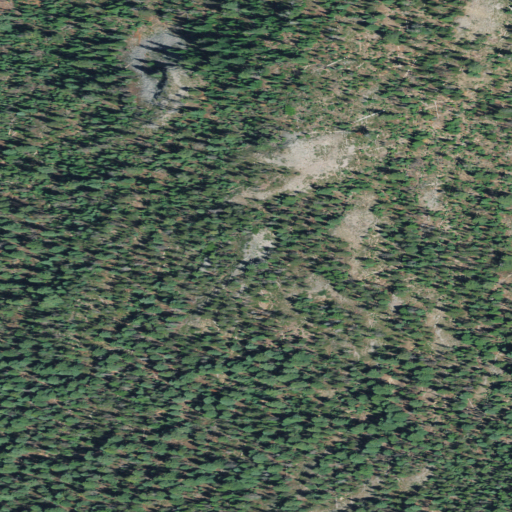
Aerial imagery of mountain in Oregon named Twin Knobs containing evergreen forest and shrub